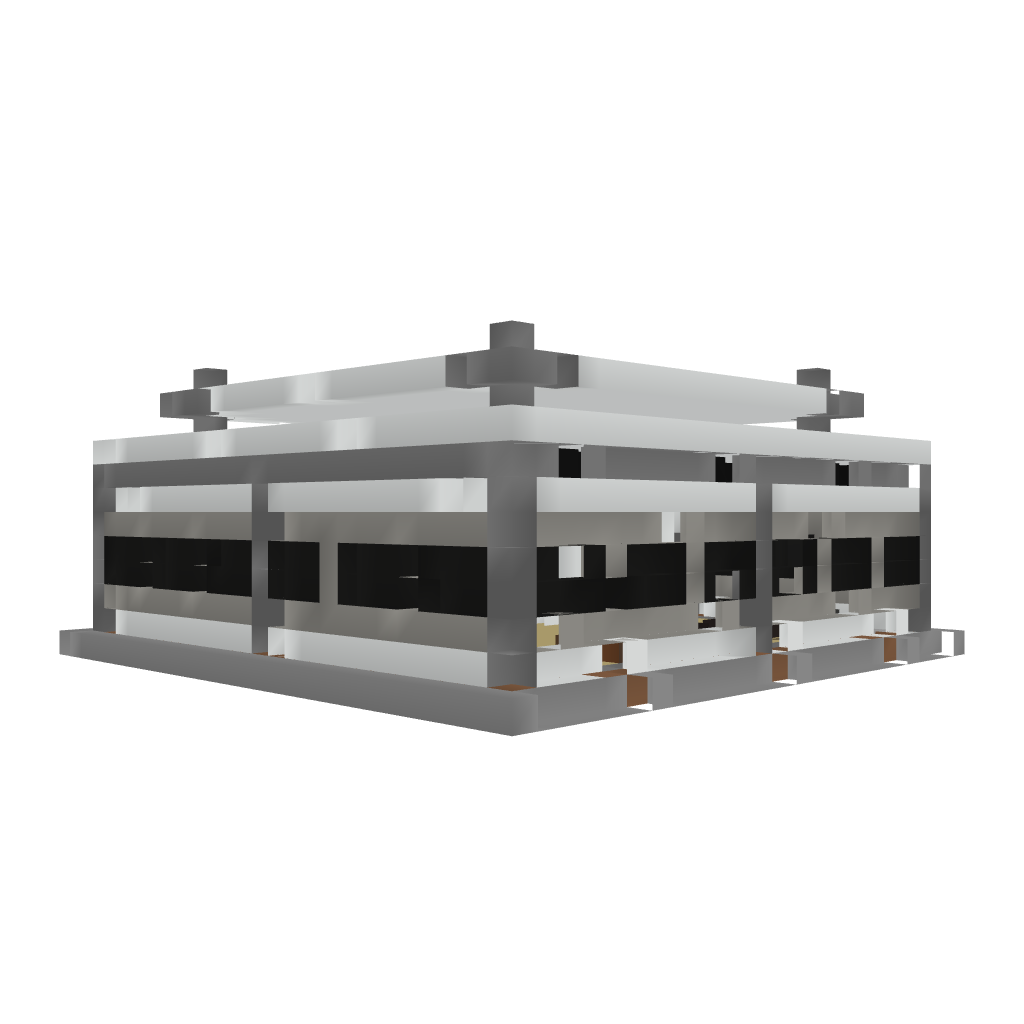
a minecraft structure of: Modern House